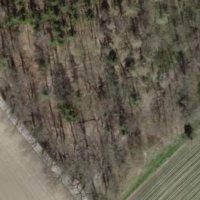
EUNIS habitat code: 41
Species observed at this site:
Fagus sylvatica
Fringilla coelebs